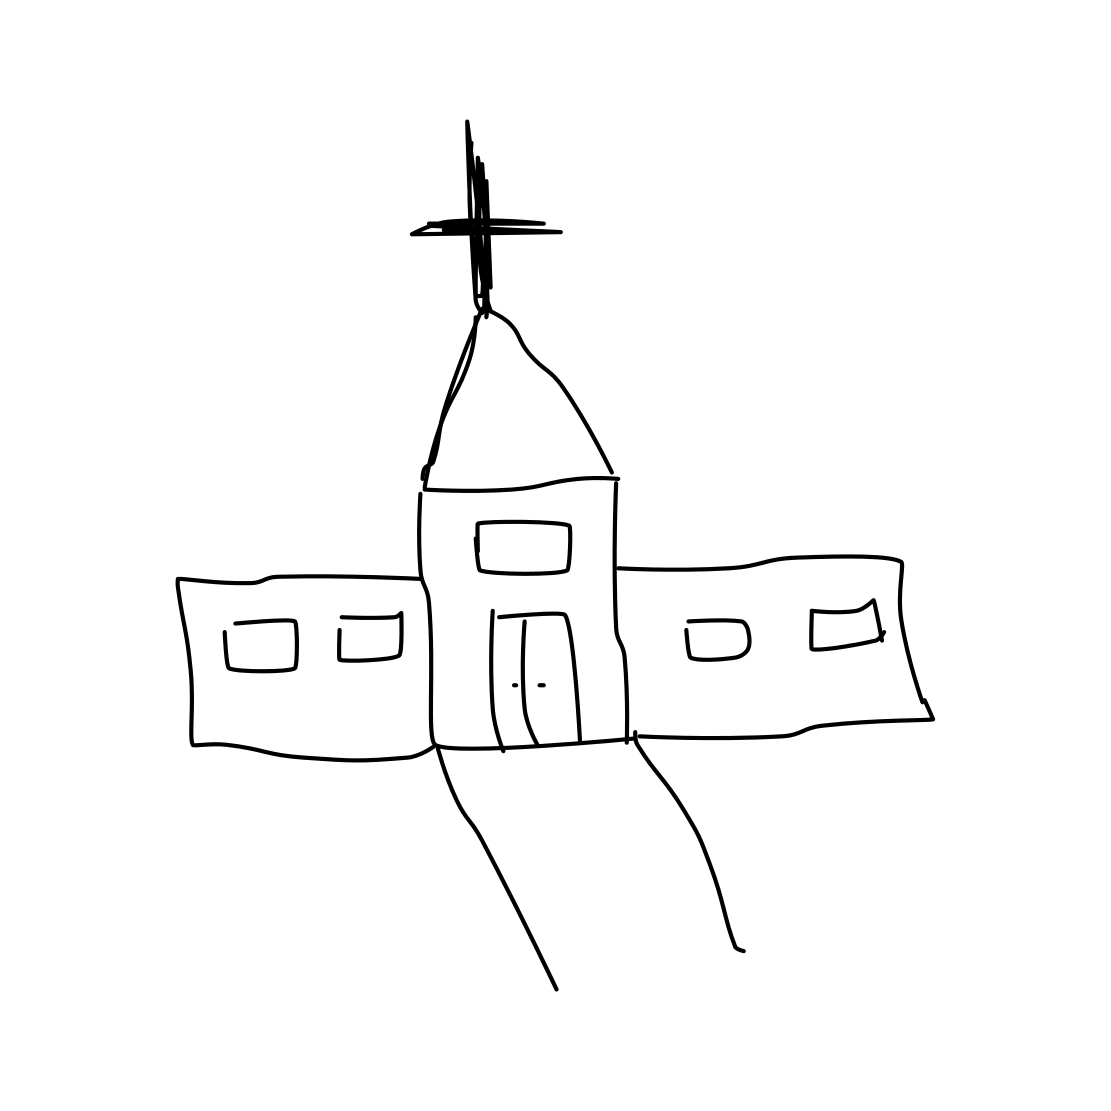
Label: church